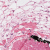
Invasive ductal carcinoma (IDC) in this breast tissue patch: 0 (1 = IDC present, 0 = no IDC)